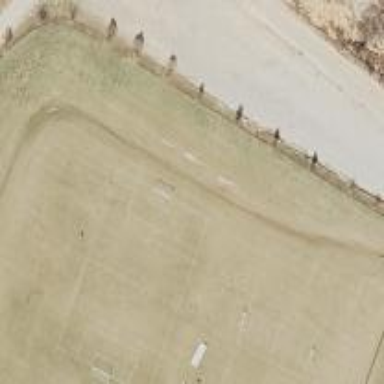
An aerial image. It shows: Soccer pitch for leisureland activities.